Interaction volume radius: 10 \u00c5
Interaction volume height: 30 \u00c5
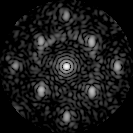
Disorder parameter: 0.391